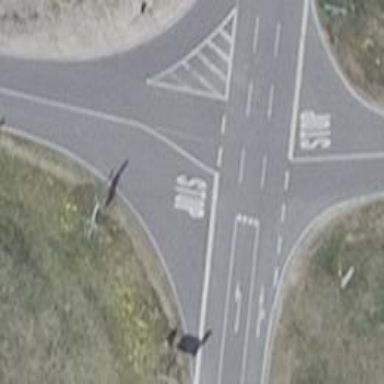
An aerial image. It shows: Road with "give way" sign.